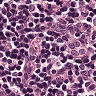
Metastatic tissue present: no